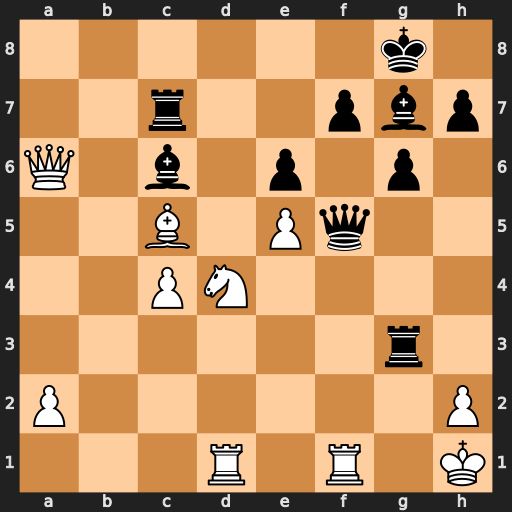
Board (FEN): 6k1/2r2pbp/Q1b1p1p1/2B1Pq2/2PN4/6r1/P6P/3R1R1K
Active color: w
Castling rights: -
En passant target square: -
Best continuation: Qxc6 Qxf1+ Rxf1 Rxc6 Nxc6